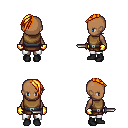
a pixel art fantasy rpg character, female body template, human, dark skin, leather chest armor, white pants, light blonde long mohawk hairstyle, gold gloves, black shoes, dagger, four views (front, back, left, right), 2x2 character sprite sheet, small pixel art, hard edges, no anti-aliasing